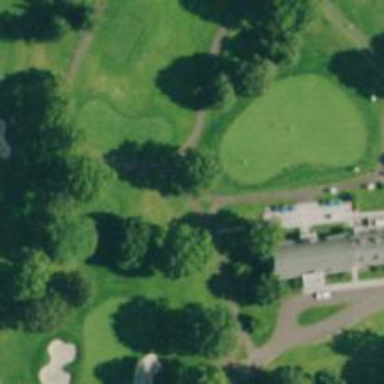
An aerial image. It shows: Pathway for golf carts.